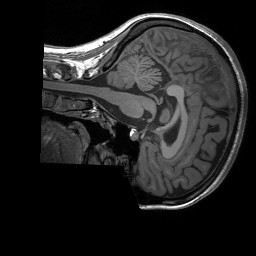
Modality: T1w
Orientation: sagittal
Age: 24
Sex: female
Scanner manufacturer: siemens
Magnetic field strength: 3 T
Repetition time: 1.9 s
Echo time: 0.00227 s